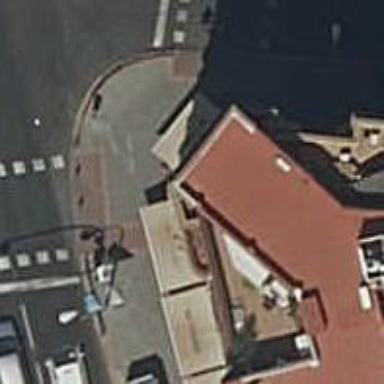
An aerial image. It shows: Restaurant.